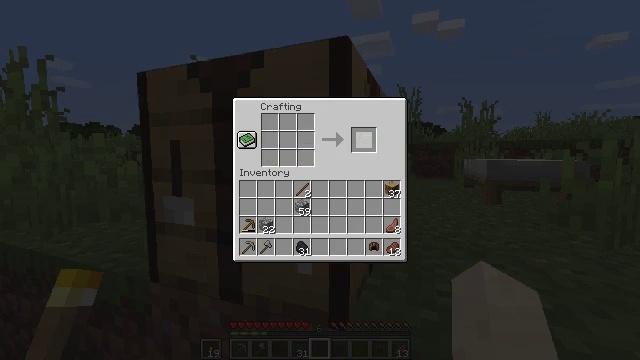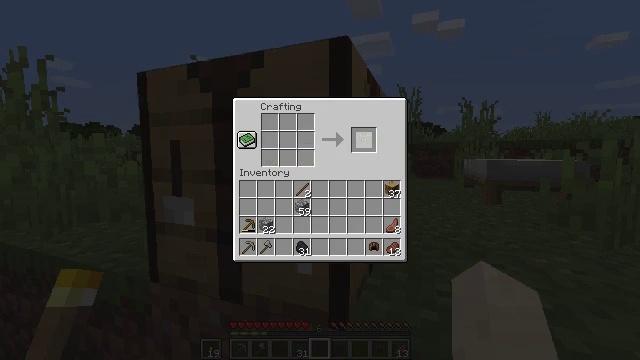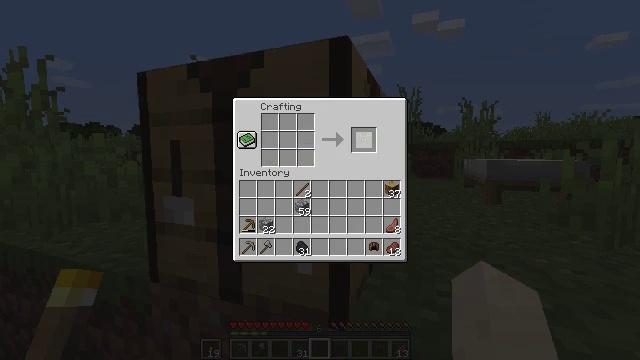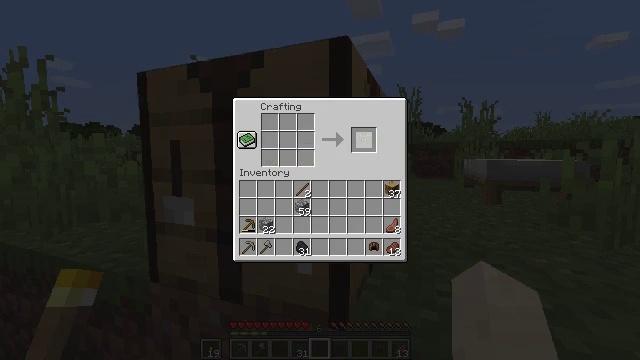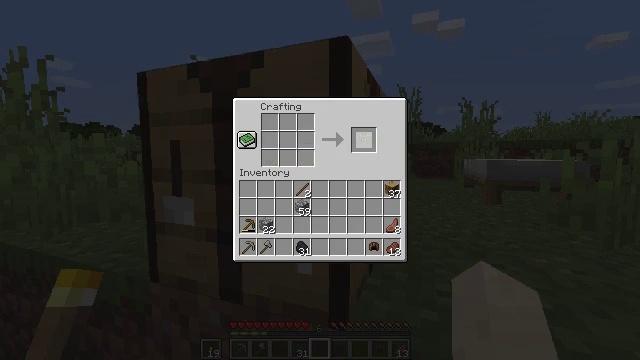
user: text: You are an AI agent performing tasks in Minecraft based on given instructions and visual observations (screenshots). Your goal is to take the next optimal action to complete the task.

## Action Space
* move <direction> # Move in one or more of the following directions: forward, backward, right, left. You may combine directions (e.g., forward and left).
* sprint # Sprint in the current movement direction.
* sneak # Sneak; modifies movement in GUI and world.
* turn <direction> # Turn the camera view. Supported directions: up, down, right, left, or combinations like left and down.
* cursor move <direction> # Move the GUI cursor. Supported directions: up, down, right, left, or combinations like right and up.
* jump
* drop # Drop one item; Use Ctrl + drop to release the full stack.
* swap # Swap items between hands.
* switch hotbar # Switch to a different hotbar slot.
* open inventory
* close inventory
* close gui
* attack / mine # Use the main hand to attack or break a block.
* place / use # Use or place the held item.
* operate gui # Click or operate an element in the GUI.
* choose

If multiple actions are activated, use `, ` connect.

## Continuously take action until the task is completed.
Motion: motion action
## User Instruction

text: Use the crafting grid to craft a leather helmet.
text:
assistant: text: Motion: sneak, operate gui
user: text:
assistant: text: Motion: sneak, operate gui
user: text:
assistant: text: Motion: sneak
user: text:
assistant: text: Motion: no_op
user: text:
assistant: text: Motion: no_op